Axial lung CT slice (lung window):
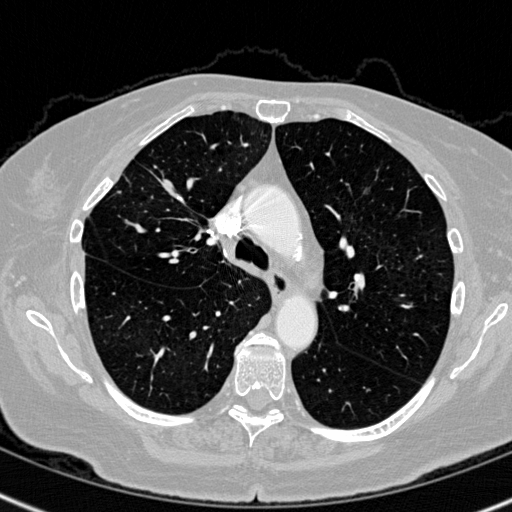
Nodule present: no